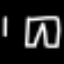
Label: pants